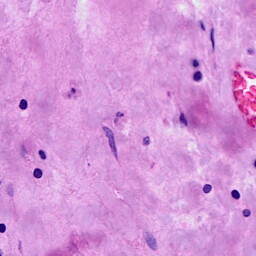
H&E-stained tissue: Breast